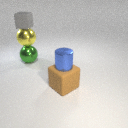
small gray rubber cube above large yellow metal sphere